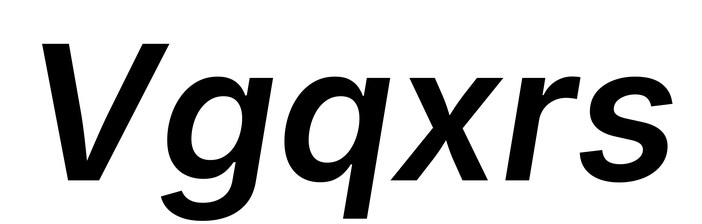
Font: Inter-Italic_SemiBold_Italic